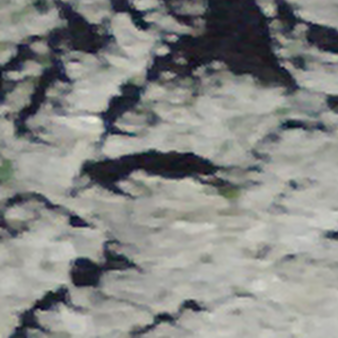
Label: other